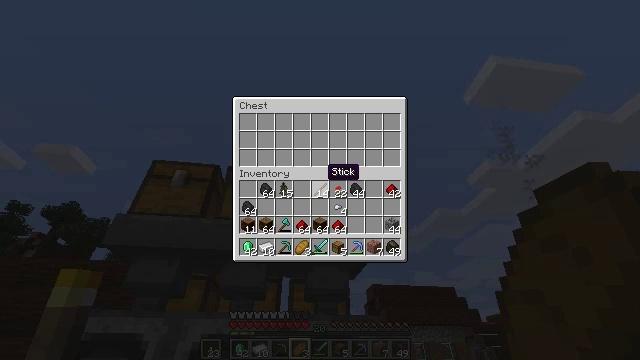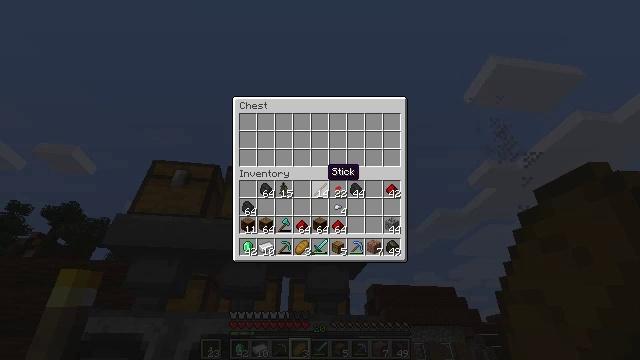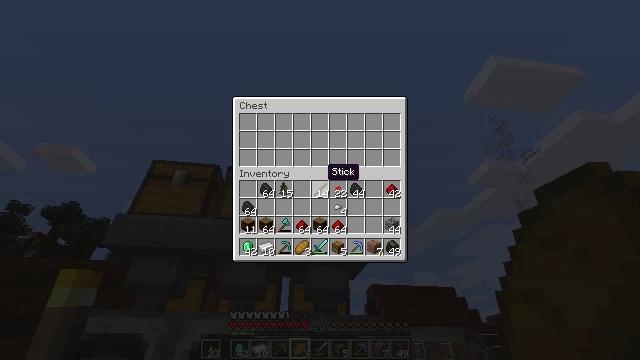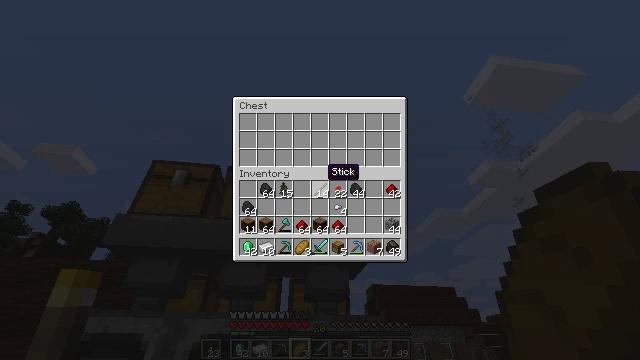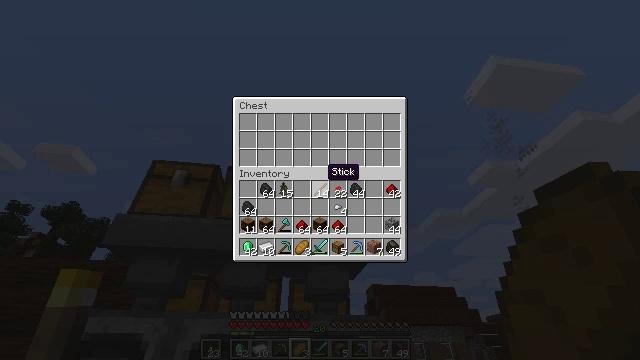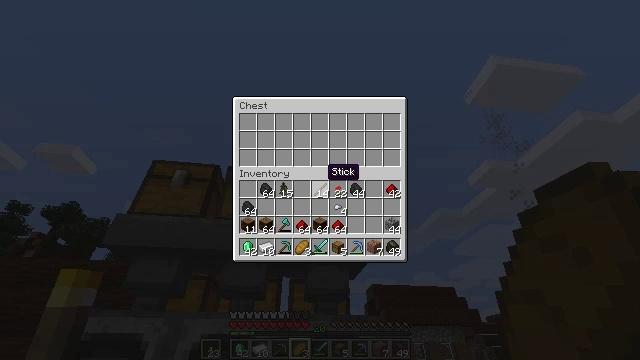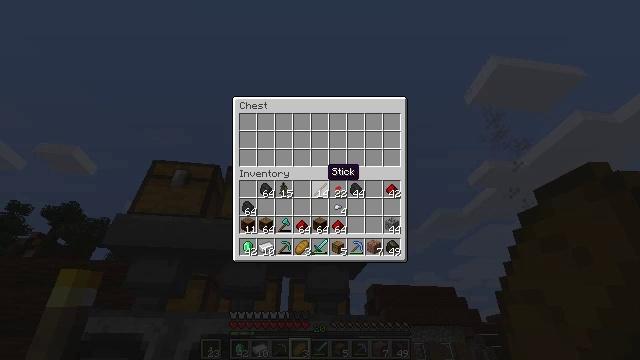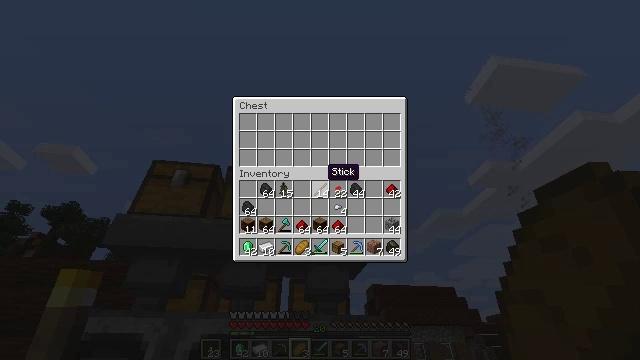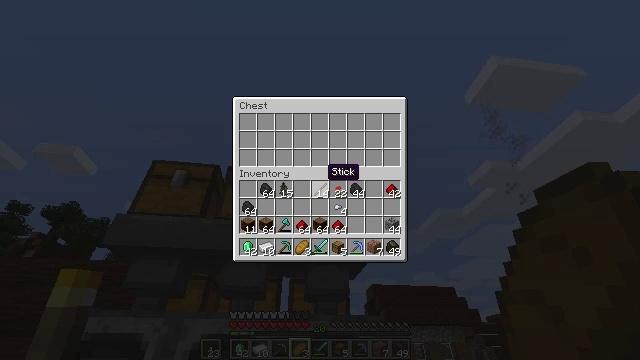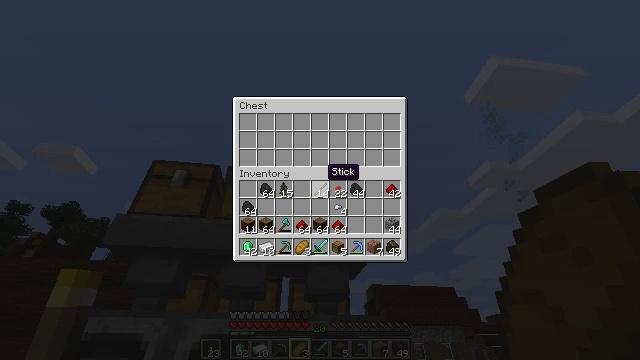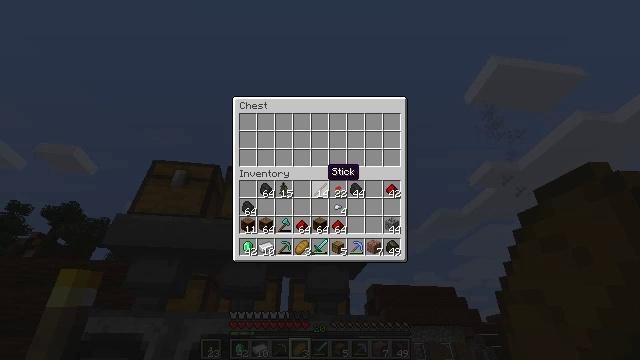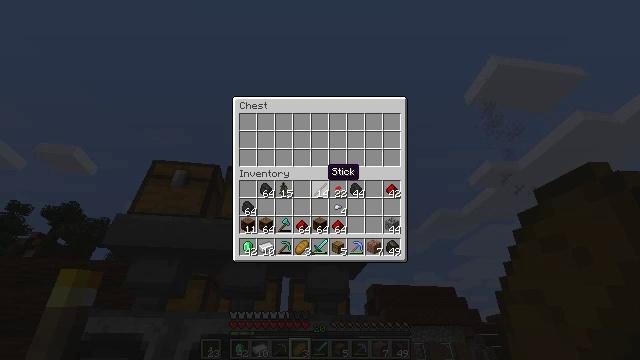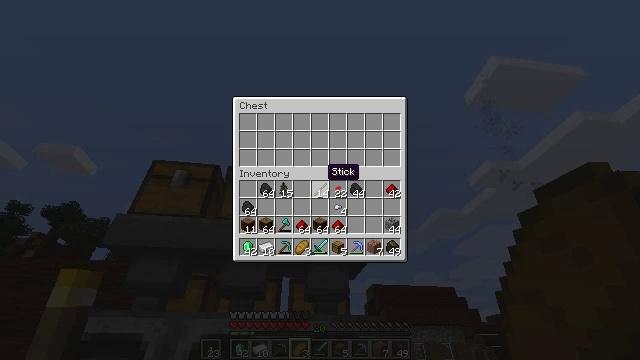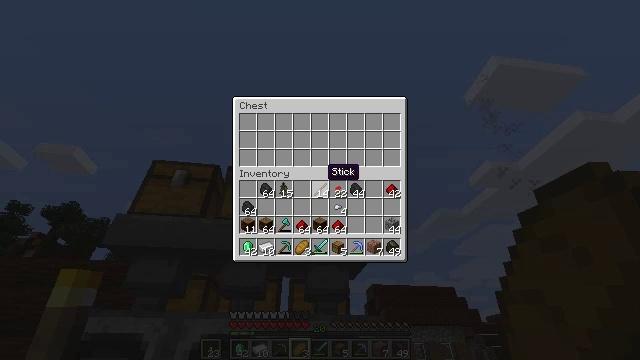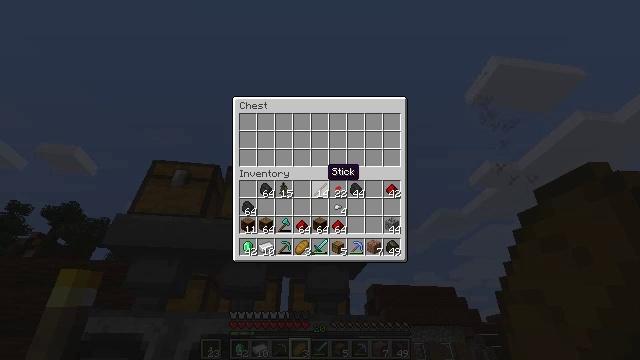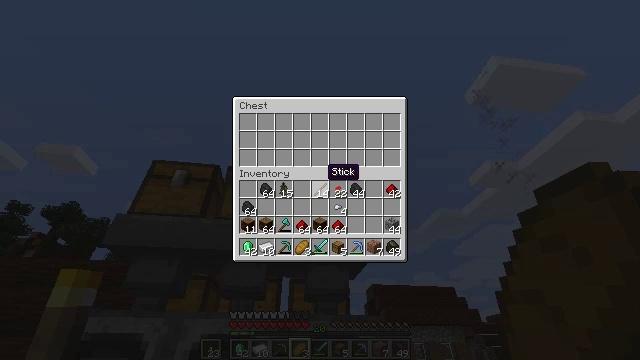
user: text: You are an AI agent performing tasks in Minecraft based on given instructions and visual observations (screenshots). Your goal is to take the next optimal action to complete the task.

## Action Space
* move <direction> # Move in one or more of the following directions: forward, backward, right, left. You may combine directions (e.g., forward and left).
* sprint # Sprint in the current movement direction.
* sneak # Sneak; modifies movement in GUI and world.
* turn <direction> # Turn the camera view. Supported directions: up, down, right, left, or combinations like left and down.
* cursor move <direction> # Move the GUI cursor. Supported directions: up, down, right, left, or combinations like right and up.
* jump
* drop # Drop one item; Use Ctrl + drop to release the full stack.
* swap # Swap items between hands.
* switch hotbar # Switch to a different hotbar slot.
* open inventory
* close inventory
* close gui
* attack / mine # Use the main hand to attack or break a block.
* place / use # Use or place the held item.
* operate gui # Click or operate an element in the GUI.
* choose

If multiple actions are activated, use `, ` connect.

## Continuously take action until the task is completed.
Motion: motion action
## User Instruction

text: Use a crafting table to create an emerald.
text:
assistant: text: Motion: no_op
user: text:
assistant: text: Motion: no_op
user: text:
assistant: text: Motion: no_op
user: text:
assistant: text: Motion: no_op
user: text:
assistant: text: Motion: no_op
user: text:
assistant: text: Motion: no_op
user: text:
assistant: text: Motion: no_op
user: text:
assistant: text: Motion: no_op
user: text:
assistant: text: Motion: no_op
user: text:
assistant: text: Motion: no_op
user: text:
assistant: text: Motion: no_op
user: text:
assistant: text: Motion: no_op
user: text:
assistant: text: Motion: no_op
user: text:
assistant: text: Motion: no_op
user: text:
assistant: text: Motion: no_op
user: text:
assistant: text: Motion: no_op
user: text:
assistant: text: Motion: no_op
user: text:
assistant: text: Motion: no_op
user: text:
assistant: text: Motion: no_op
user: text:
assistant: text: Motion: no_op
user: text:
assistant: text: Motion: no_op
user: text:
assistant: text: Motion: no_op
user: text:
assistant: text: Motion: no_op
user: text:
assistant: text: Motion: no_op
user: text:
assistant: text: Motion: no_op
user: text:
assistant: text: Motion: no_op
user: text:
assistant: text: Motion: no_op
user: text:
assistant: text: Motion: no_op
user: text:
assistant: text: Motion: no_op
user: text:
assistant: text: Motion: no_op